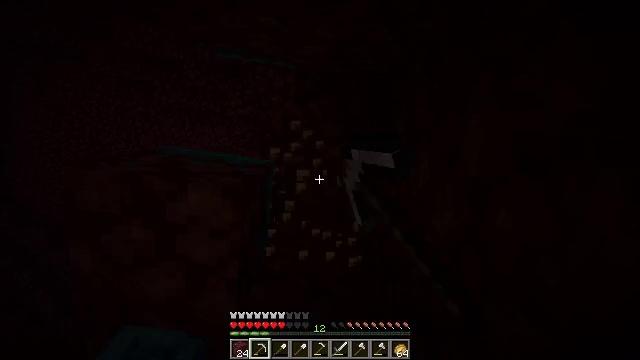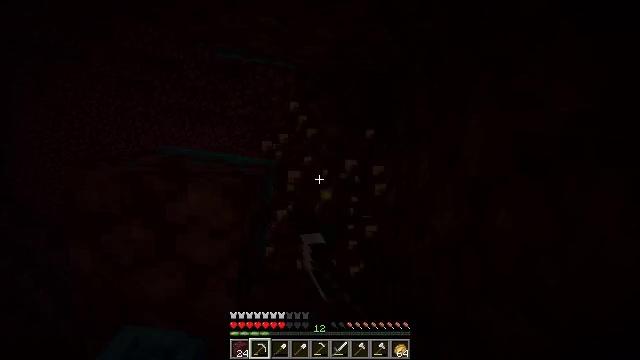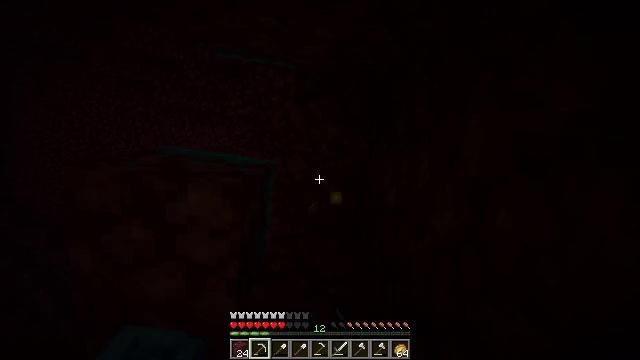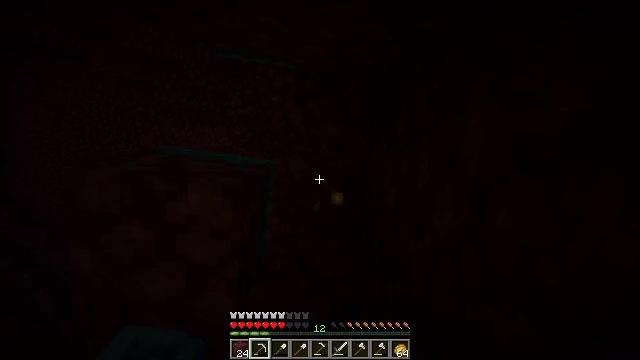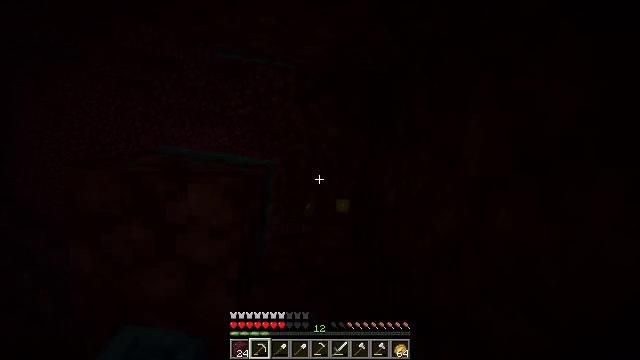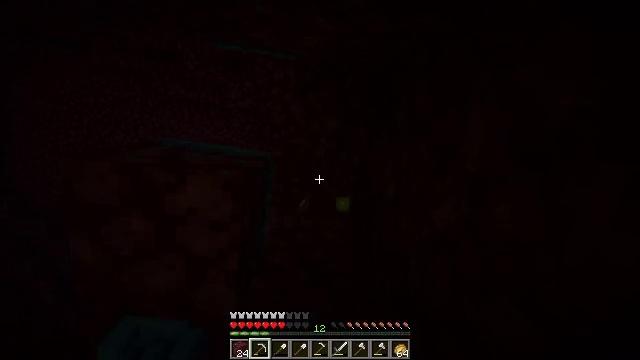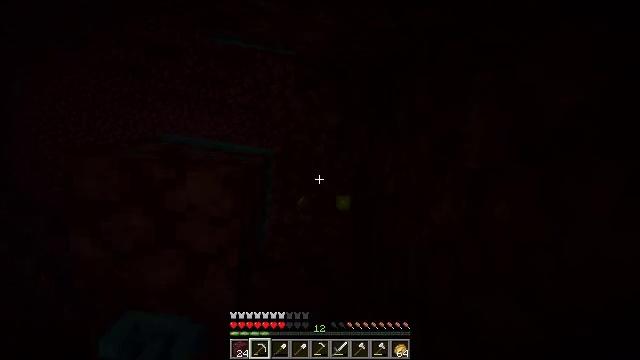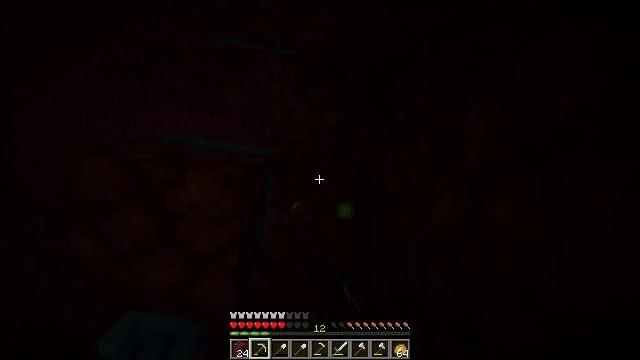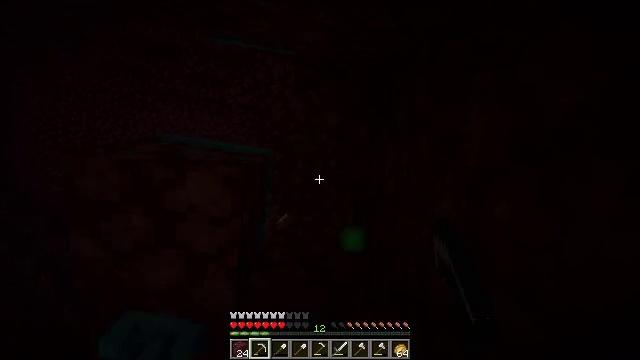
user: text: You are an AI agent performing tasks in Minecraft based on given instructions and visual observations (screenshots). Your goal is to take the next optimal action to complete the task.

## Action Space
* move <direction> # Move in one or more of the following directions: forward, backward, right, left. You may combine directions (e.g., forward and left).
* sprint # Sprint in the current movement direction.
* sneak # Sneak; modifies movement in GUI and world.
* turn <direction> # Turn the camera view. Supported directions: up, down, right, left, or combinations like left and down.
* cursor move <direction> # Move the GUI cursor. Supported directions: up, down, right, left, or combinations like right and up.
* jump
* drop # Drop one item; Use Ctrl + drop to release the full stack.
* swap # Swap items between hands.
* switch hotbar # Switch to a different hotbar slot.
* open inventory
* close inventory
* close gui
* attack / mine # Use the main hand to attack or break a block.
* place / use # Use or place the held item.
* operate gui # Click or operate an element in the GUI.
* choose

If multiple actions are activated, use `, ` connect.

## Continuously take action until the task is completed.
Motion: motion action
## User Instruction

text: Break the netherrack block.
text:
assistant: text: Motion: attack / mine
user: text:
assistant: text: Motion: attack / mine
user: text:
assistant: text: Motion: attack / mine
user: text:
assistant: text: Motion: attack / mine
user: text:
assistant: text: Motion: turn down
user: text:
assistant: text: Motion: no_op
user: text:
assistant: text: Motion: no_op
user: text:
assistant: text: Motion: no_op
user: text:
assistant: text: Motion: no_op